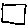
Label: square